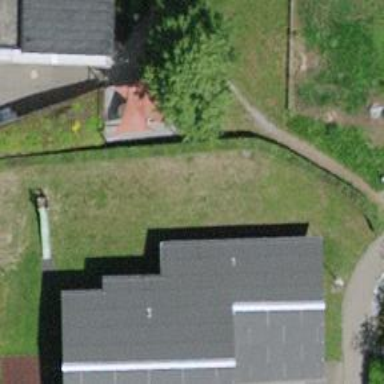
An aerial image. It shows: Kindergarten.